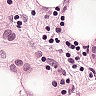
Metastatic tissue present: yes